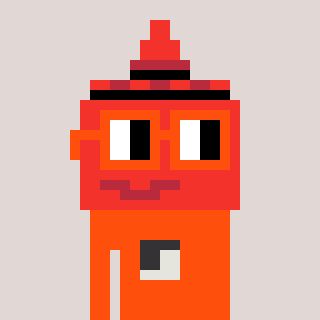
a pixel art character with square orange glasses, a ketchup-shaped head and a orange-colored body on a warm background